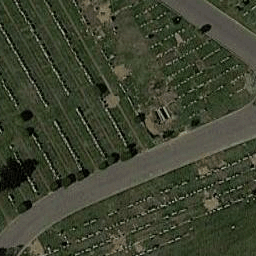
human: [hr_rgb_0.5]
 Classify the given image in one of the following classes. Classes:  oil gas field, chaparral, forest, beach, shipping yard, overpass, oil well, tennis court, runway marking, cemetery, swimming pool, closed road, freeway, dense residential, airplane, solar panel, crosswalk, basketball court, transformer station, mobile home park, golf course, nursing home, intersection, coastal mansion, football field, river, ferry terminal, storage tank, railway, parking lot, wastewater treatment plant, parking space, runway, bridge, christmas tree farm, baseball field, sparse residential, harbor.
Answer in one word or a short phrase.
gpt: cemetery